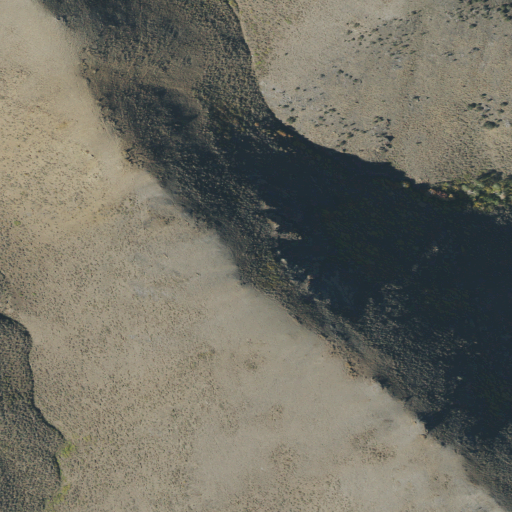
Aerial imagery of mountains in Utah named Sheeprock Mountains containing shrub, evergreen forest, grassland, and deciduous forest